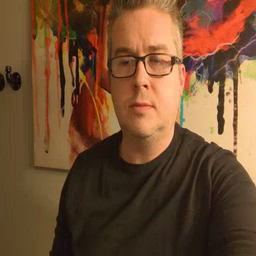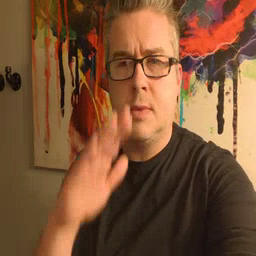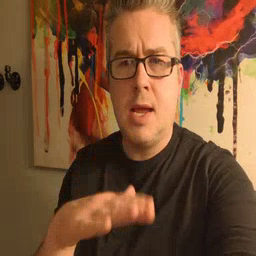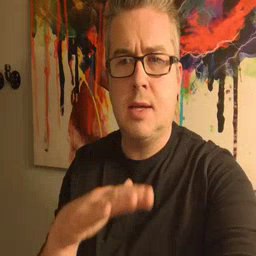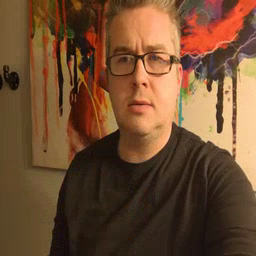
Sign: on